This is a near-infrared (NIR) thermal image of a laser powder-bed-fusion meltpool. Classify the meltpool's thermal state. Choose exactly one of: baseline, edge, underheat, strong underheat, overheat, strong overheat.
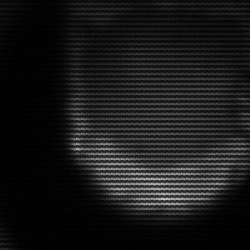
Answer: edge